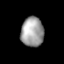
Tissue: prostate
Cell type: Myeloid cells
Senescence score: 0.3549
Nuclear area (px): 659
Mean DAPI intensity: 159.348